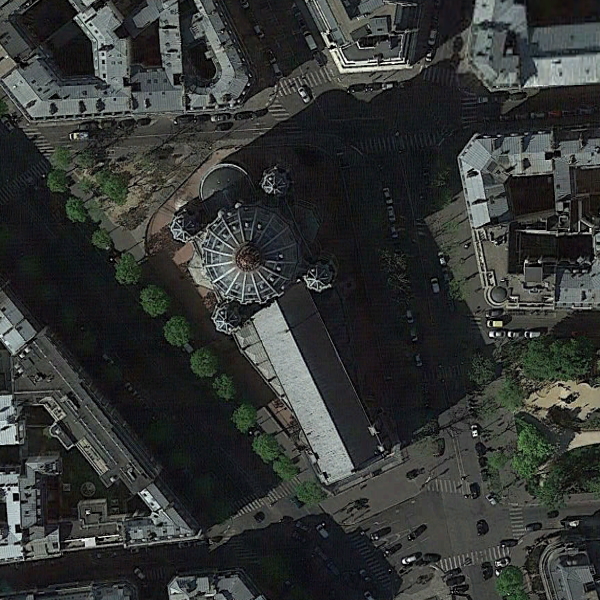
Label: Church